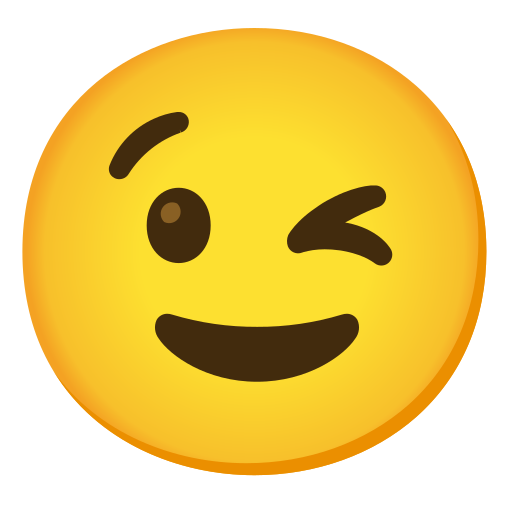
Emoji: 😉